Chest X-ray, AP view. Patient: 32 years old, sex F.
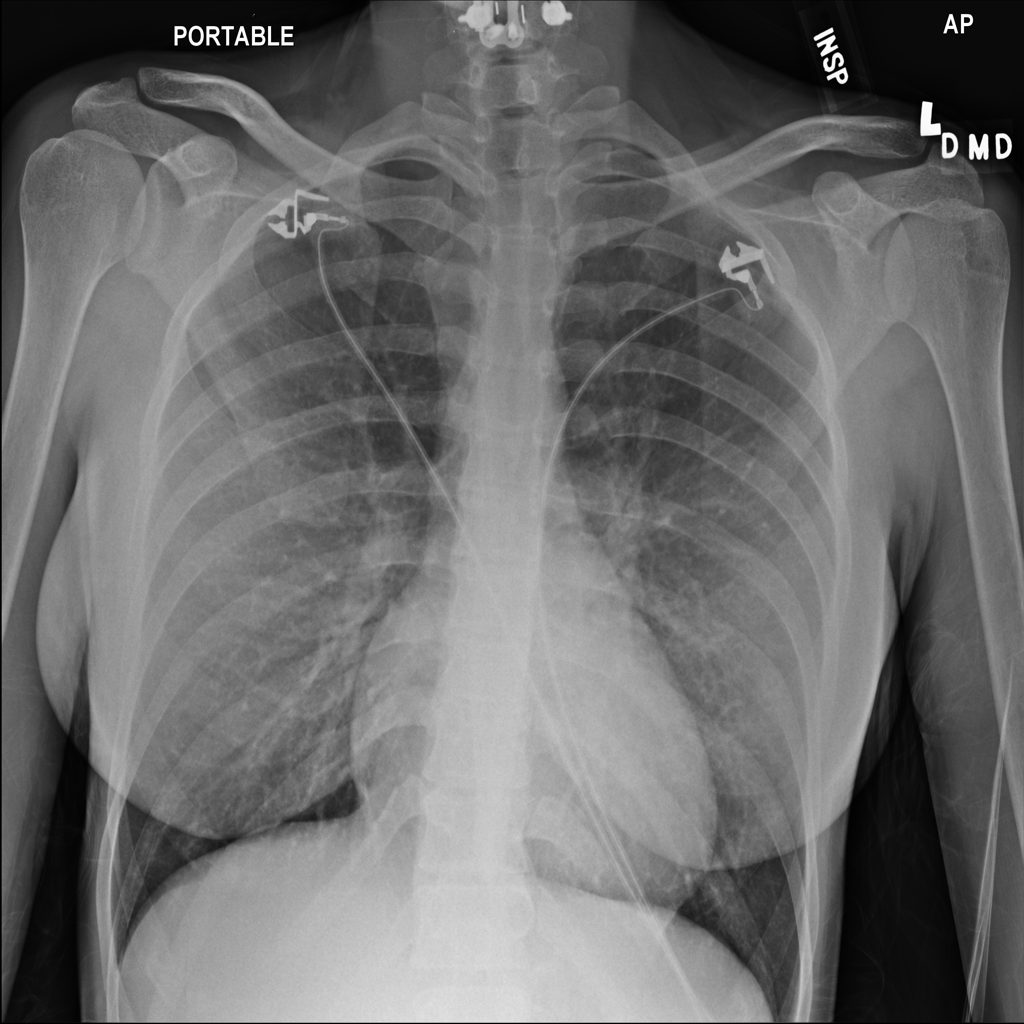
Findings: No Finding